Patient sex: M
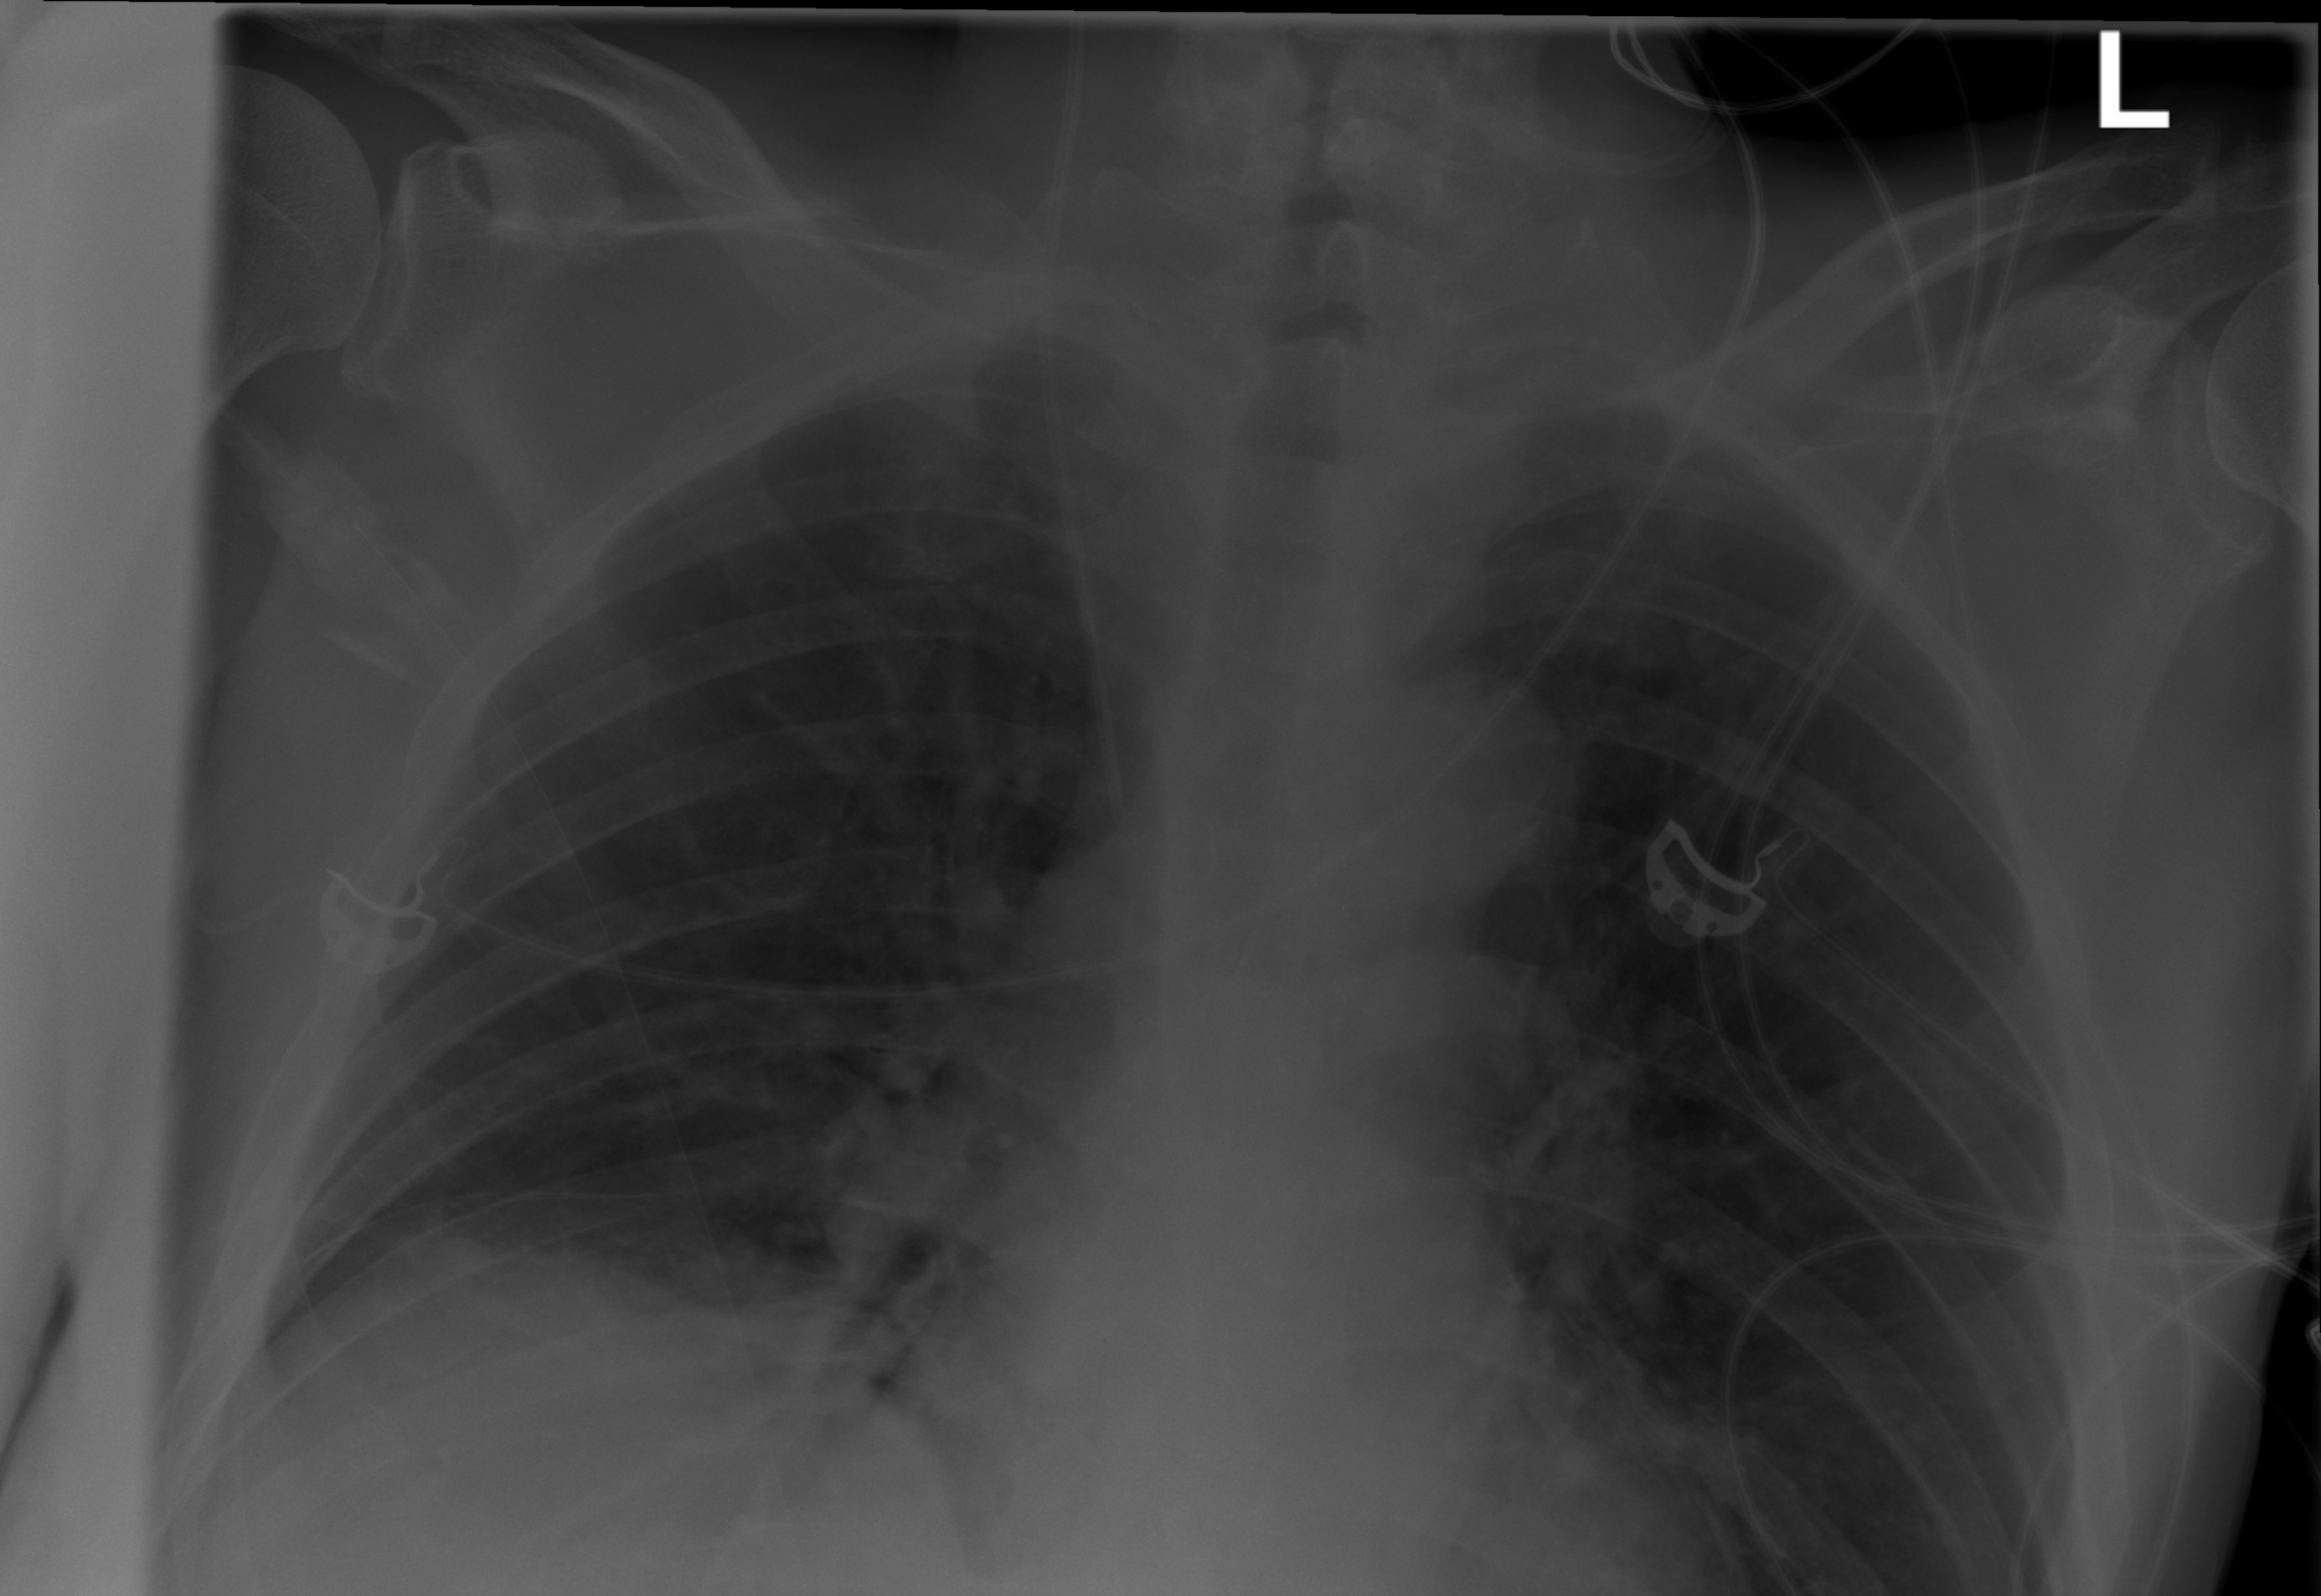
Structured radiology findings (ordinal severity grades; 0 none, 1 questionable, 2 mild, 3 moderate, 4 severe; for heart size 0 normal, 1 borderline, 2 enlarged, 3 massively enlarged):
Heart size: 0
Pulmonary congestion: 0
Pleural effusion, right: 0
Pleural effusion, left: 0
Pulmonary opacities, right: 0
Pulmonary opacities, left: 0
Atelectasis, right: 2
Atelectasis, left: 0